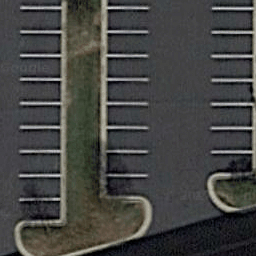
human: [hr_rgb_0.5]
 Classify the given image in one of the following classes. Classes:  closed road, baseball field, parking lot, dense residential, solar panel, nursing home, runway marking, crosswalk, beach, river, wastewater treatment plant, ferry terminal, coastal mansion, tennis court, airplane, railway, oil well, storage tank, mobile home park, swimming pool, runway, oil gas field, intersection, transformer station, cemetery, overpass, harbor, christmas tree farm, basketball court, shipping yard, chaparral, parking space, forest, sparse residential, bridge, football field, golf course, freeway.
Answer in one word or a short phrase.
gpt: parking space